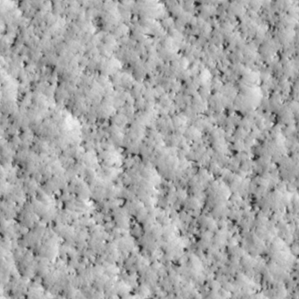
Label: non_frost